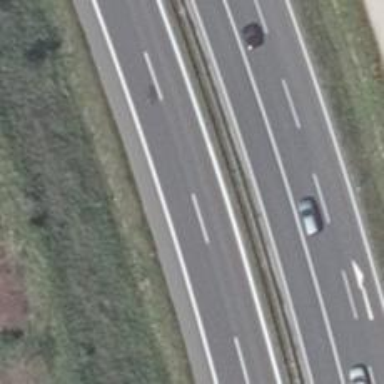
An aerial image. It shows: Trunk highway designated for motor vehicles.